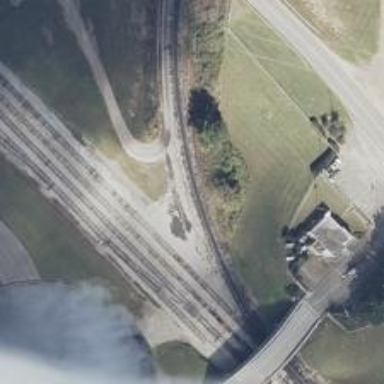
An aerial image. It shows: Railway bridge leading to rail yard.